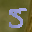
Label: 5